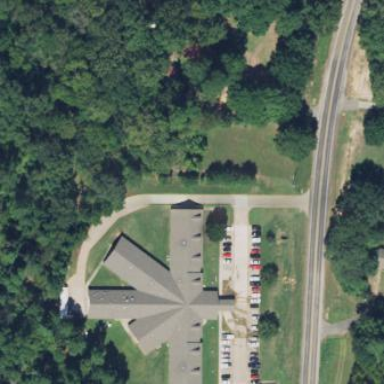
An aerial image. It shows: Nursing home building.